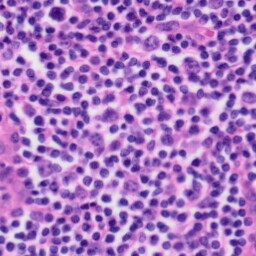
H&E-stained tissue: Tonsil